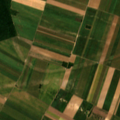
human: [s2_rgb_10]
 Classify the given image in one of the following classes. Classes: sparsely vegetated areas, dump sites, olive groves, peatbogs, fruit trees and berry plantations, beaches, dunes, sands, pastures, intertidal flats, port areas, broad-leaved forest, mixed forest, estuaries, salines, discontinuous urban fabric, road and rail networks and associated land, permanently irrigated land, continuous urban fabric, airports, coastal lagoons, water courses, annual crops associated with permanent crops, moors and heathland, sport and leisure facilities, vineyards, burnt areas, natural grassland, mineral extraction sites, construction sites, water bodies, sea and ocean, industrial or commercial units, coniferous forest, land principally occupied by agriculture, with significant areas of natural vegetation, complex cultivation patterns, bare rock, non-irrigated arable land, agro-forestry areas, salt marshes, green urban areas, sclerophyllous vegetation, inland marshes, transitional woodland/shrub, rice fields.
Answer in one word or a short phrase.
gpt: non-irrigated arable land, broad-leaved forest